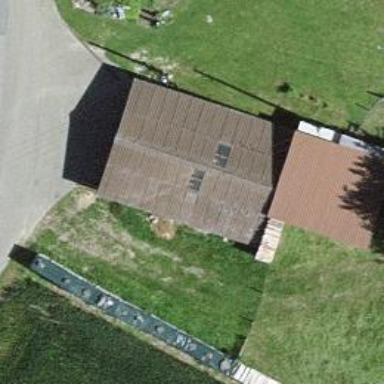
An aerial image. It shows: Garage.